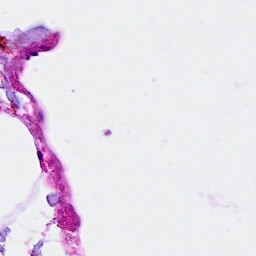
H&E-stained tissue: Breast